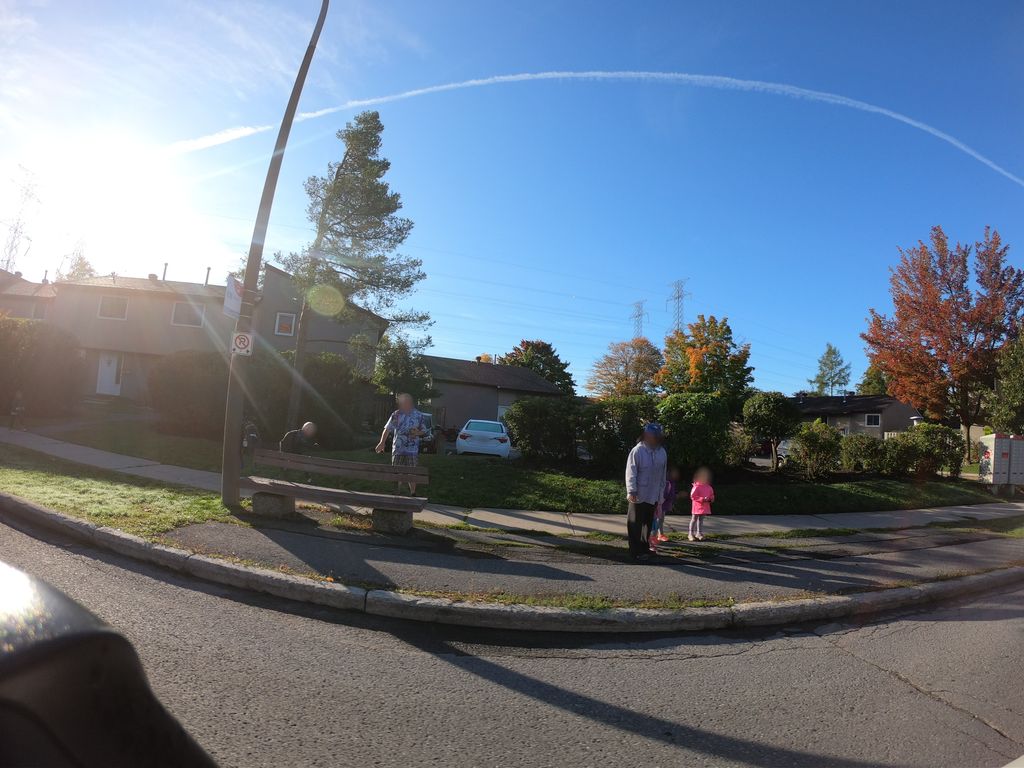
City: ottawa-gatineau